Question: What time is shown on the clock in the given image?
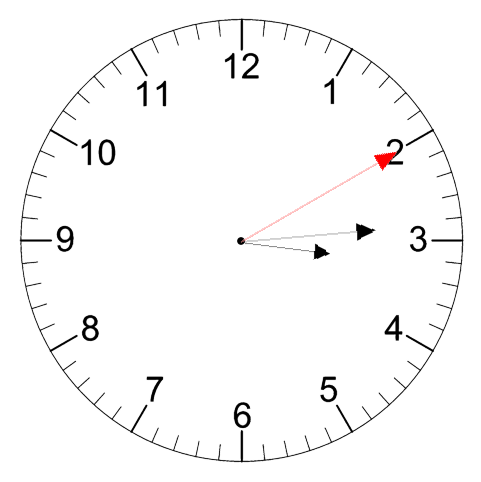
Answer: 03:14:10